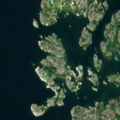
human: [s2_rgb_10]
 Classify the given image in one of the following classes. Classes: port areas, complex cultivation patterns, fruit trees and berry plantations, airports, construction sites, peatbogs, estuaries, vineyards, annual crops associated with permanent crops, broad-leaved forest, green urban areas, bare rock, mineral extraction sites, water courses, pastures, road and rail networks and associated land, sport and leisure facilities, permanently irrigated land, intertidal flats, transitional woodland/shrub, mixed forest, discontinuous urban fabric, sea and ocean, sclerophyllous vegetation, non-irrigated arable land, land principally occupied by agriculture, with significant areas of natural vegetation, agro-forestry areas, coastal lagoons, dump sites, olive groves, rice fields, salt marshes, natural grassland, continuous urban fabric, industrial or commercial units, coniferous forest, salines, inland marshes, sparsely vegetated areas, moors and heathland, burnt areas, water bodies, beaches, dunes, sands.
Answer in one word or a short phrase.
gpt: bare rock, sea and ocean